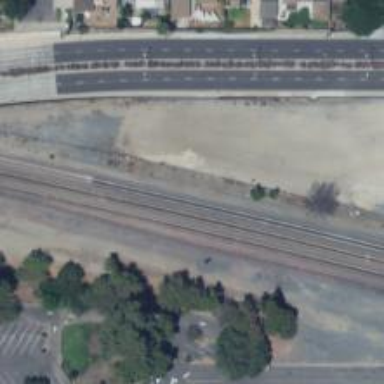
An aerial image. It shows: Railway signal.